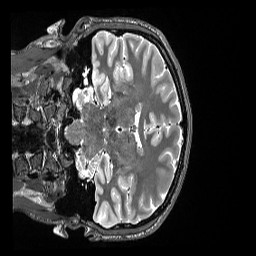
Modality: T2w
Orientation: coronal